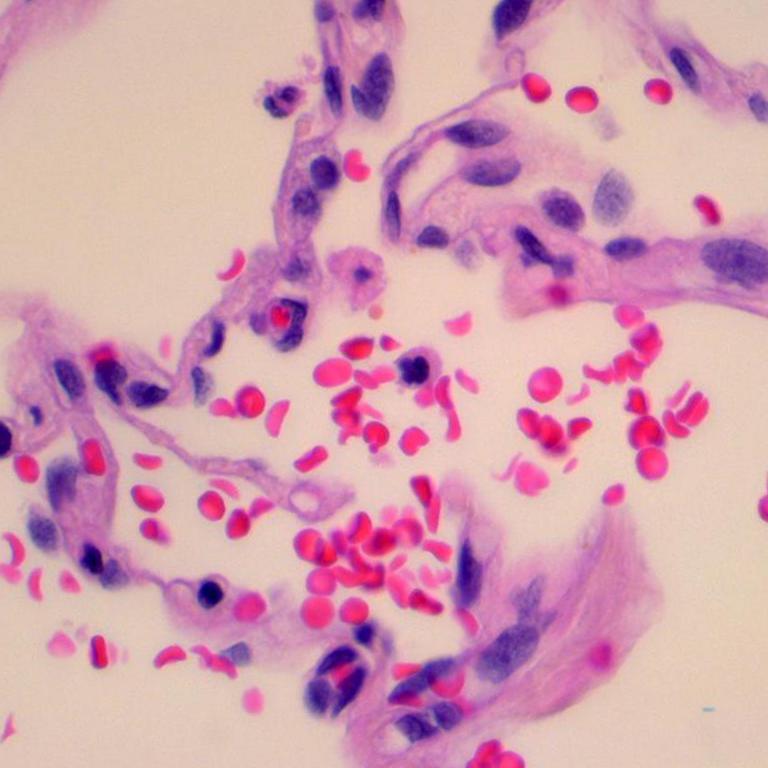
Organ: lung
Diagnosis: benign